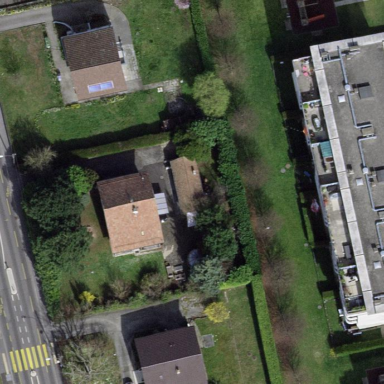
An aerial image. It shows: Garden enclosed by fence.